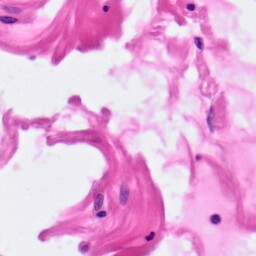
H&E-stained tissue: Pancreatic